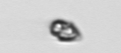
Label: Heterocapsa_rotundata